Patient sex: M
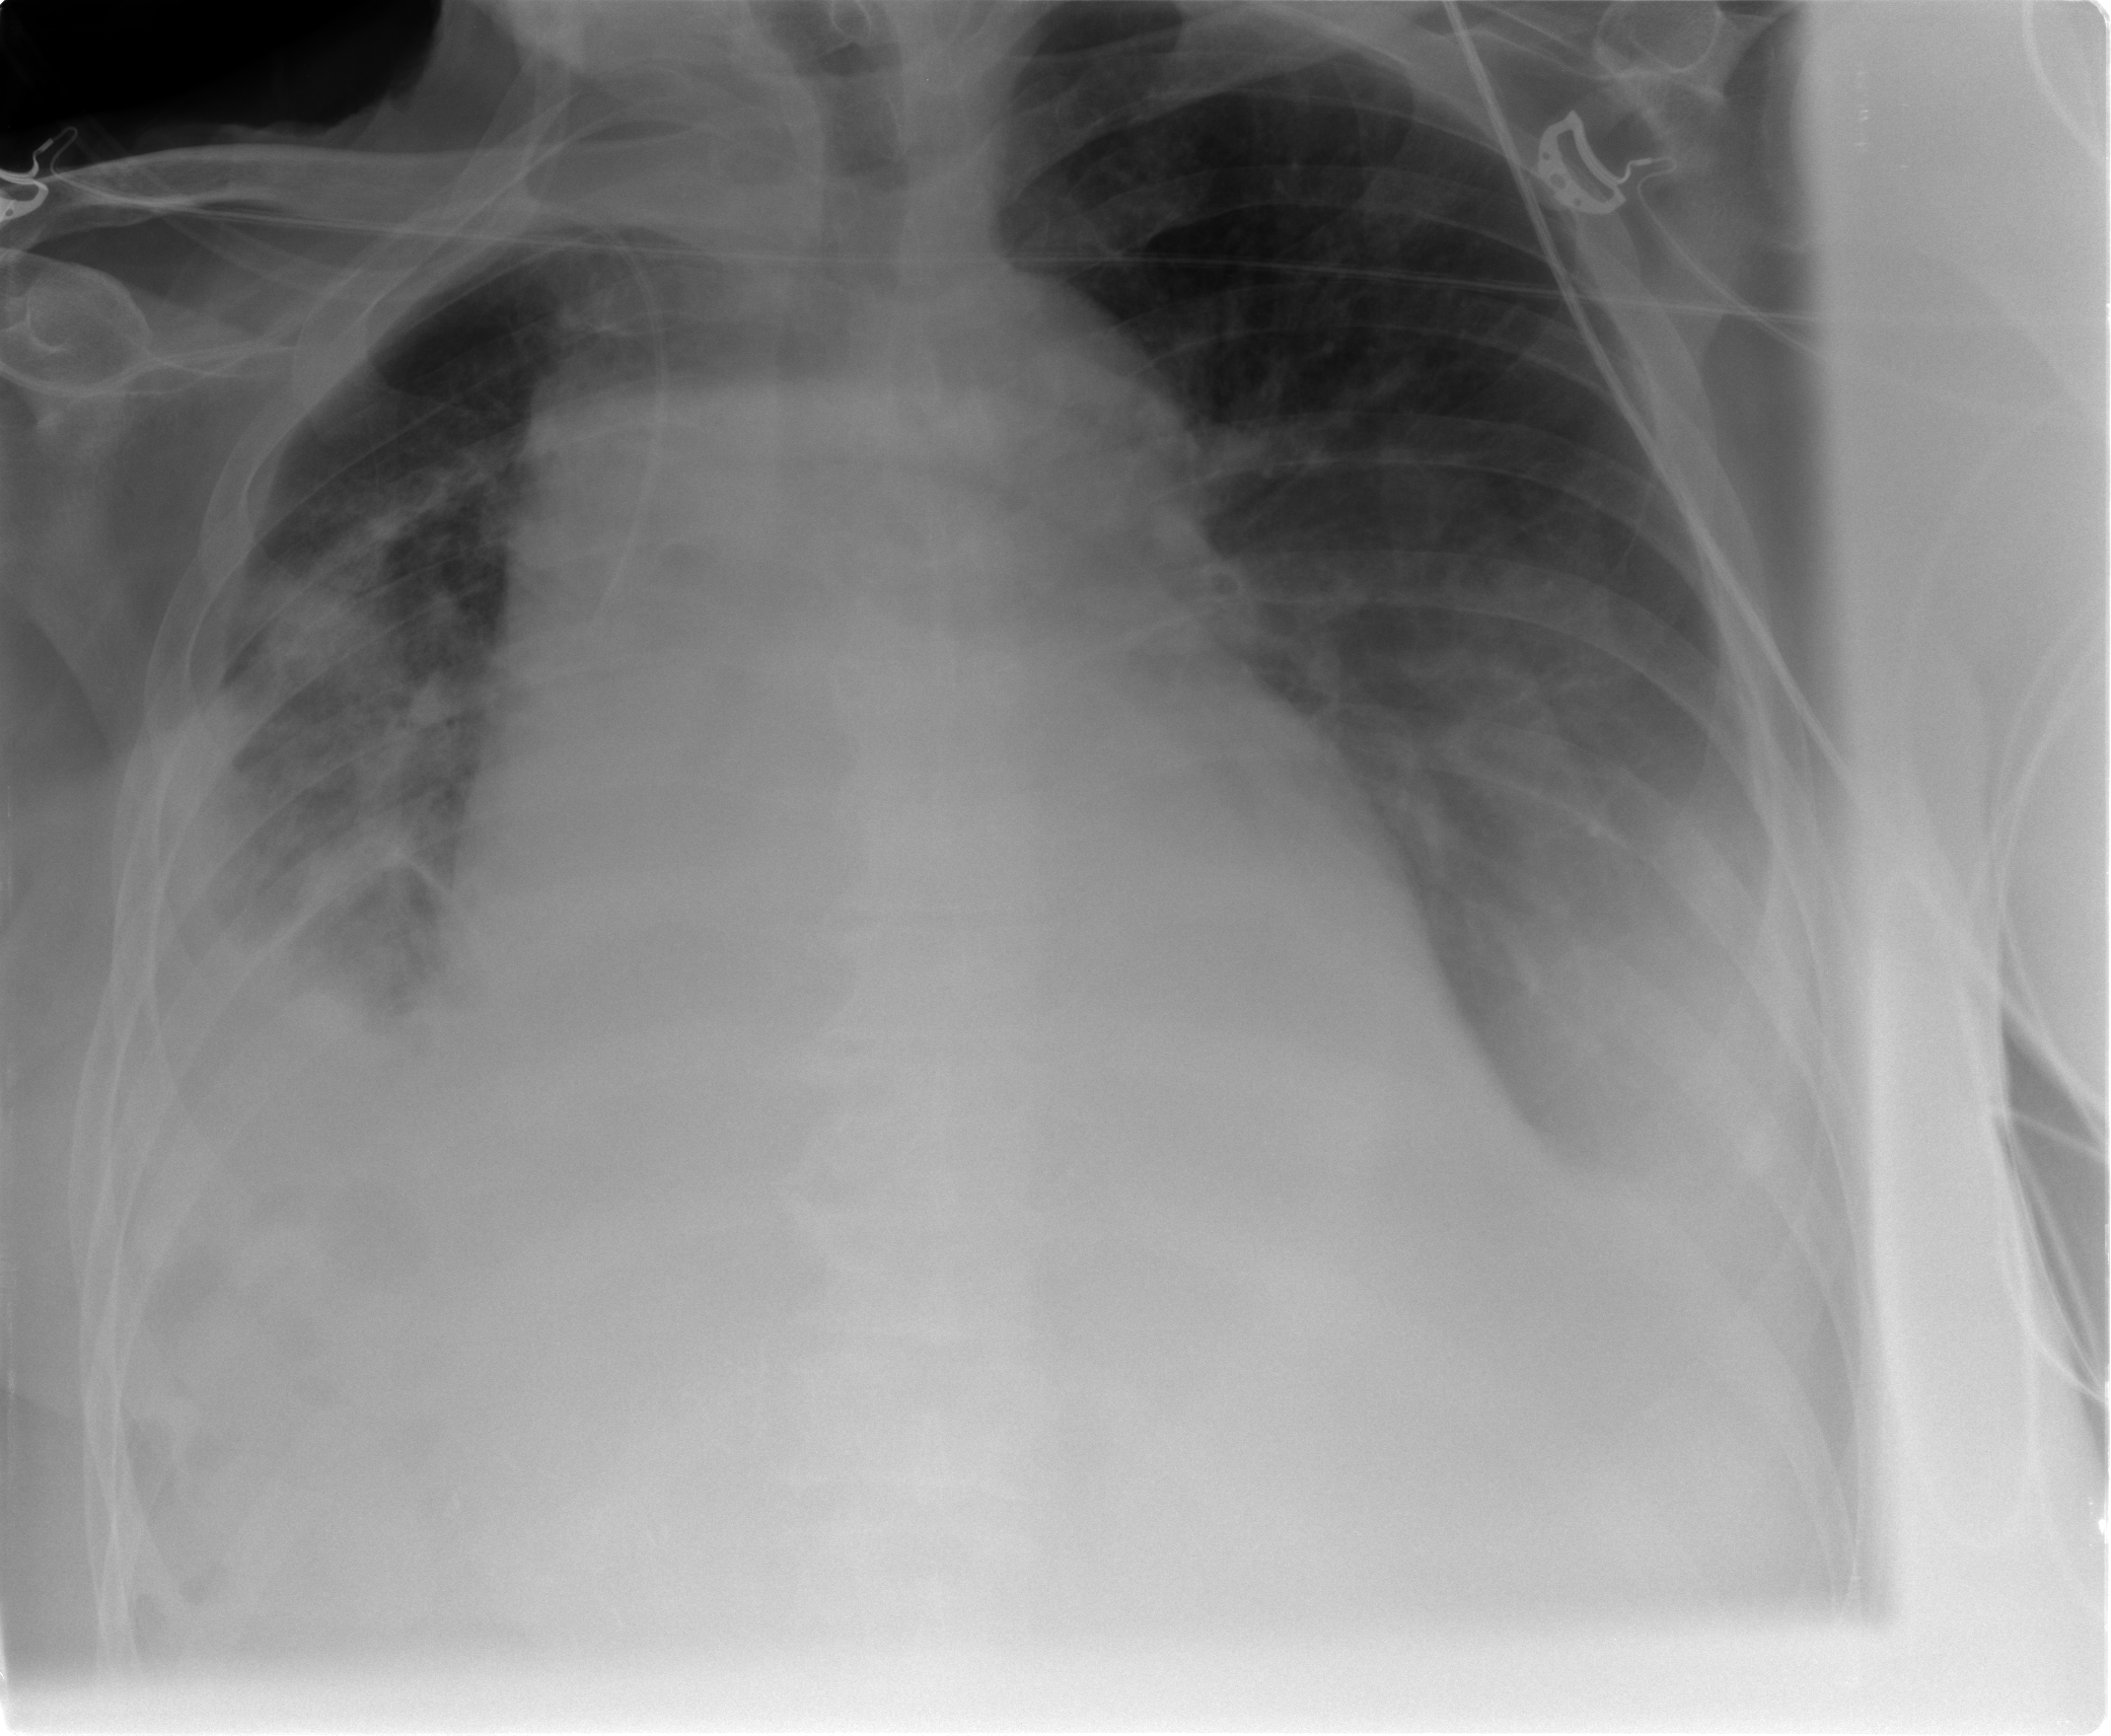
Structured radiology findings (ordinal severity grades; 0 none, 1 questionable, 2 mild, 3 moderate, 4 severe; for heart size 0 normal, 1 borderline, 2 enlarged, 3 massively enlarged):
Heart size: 3
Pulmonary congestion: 0
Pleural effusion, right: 3
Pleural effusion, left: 3
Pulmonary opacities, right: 2
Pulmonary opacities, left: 0
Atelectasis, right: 3
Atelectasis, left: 2